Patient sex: M
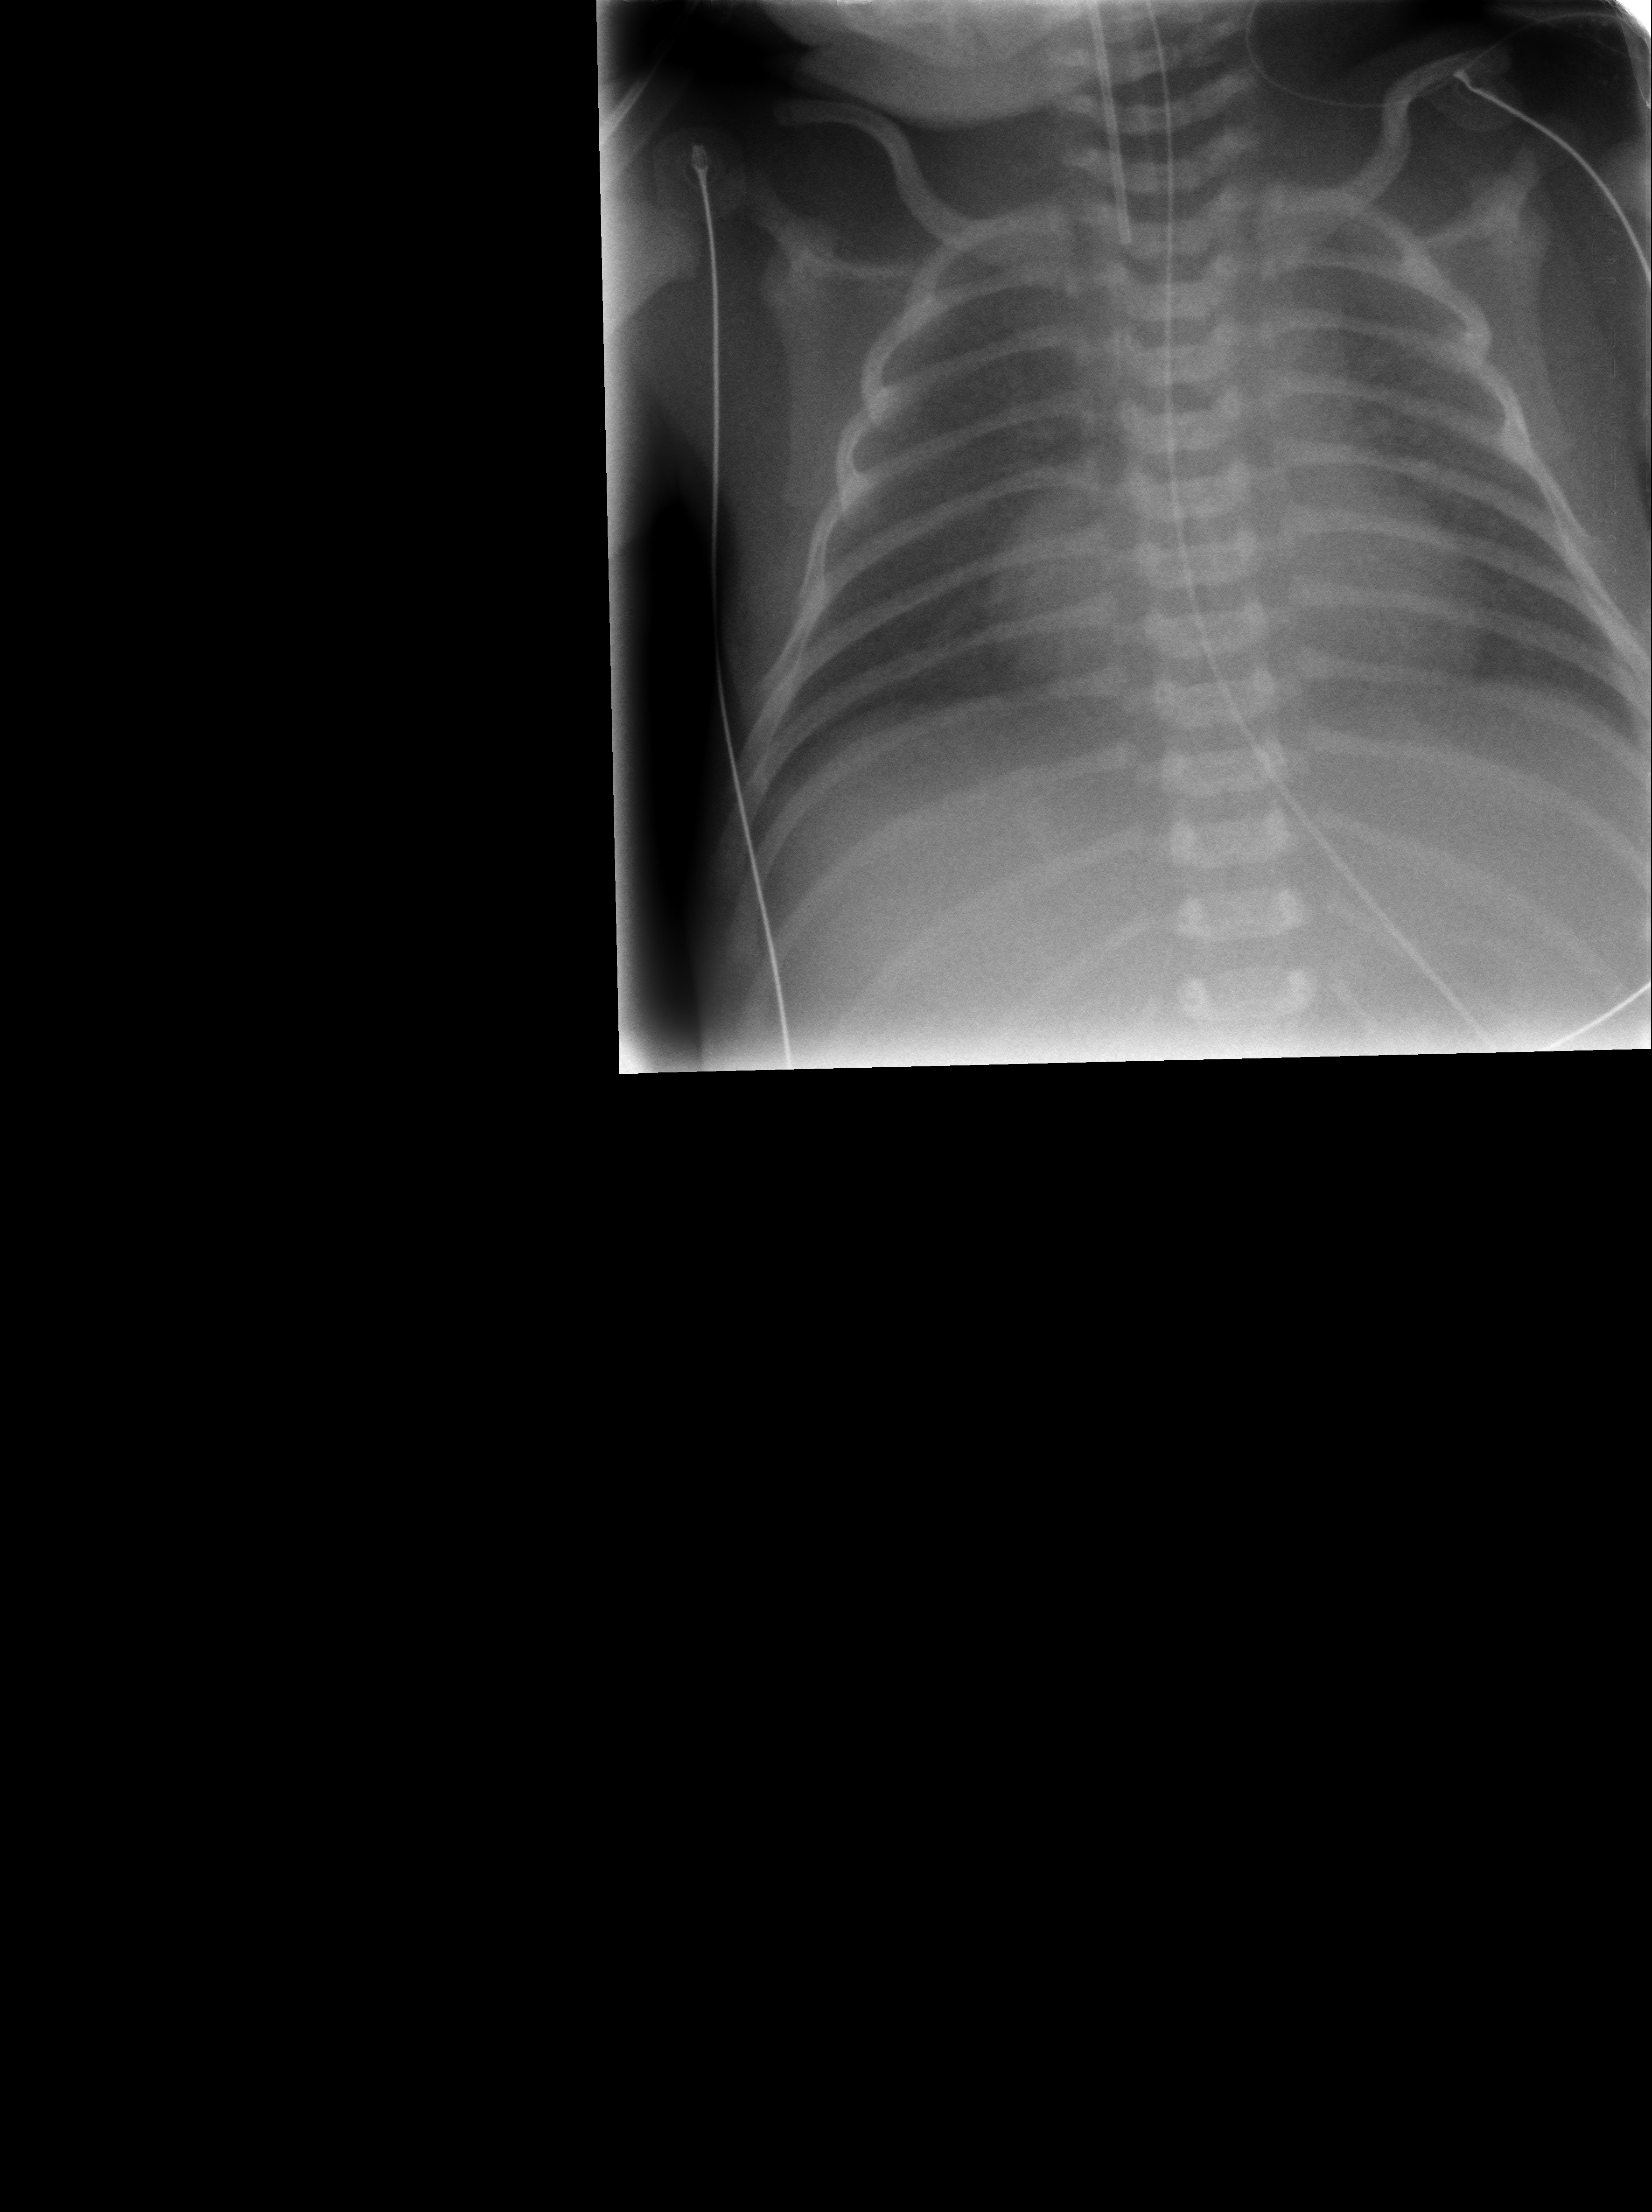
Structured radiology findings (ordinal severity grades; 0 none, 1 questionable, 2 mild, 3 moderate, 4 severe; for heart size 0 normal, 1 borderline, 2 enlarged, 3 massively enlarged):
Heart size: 1
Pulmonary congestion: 0
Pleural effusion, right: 0
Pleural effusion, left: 0
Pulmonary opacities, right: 0
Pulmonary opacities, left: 0
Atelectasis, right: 2
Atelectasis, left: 2